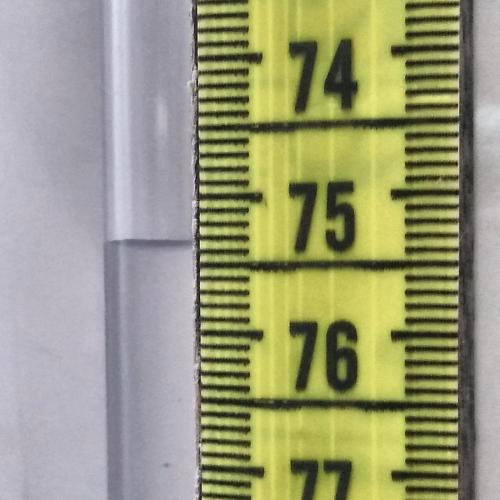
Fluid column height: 75.3 cm